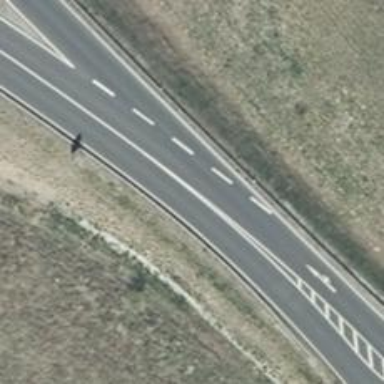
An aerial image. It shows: Trunk link highway with asphalt surface.